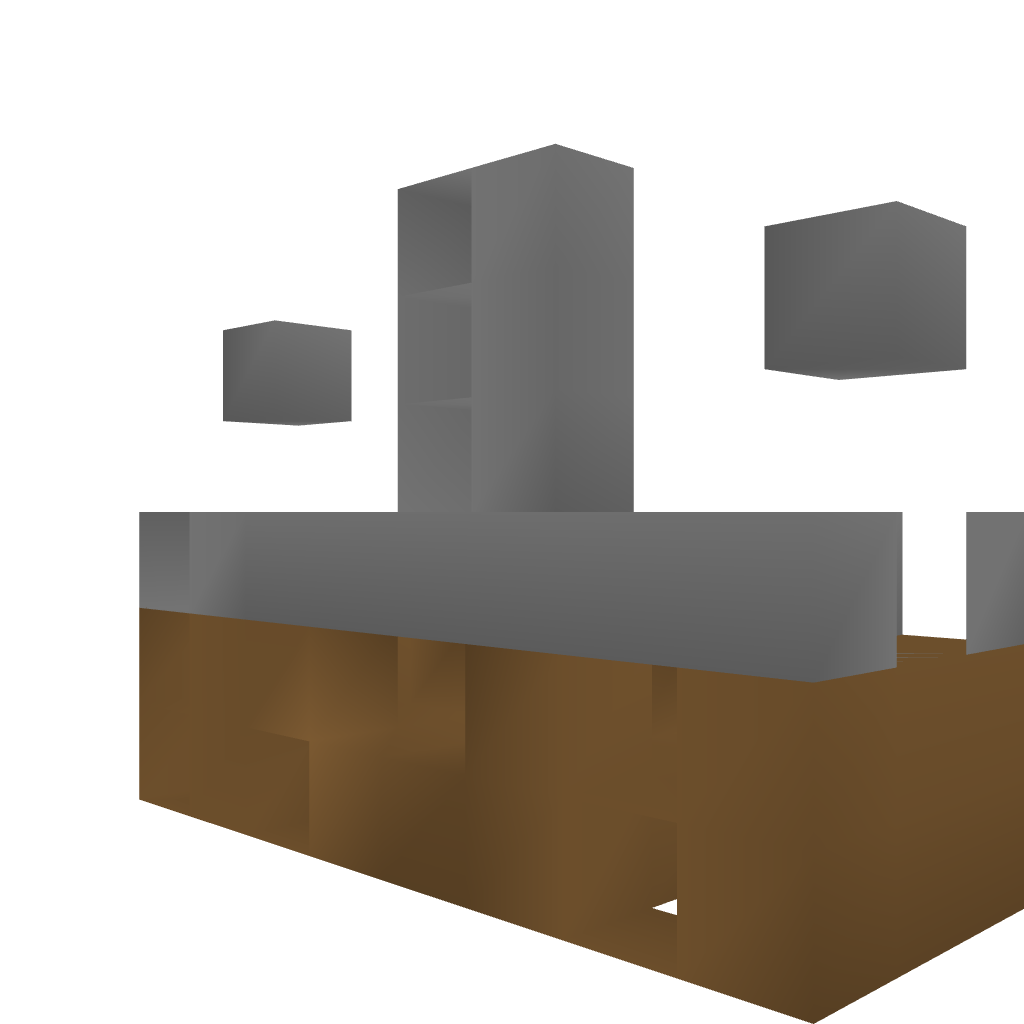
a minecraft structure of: Compact Easy Piston Door bad low quality